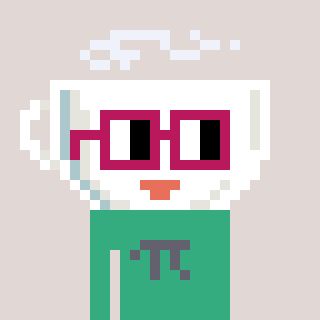
a pixel art character with square dark red glasses, a mug-shaped head and a teal-colored body on a warm background